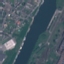
Label: River